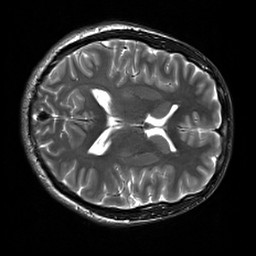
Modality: T2w
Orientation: axial
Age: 28
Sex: male
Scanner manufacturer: siemens
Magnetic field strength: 3 T
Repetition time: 7 s
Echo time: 0.09 s